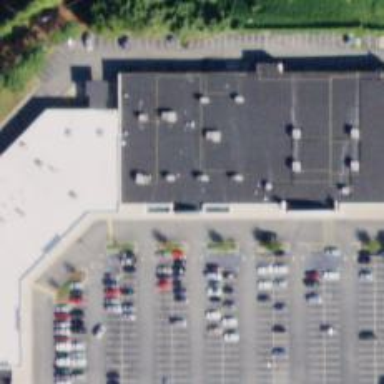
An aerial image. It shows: Fitness center located in leisure land.